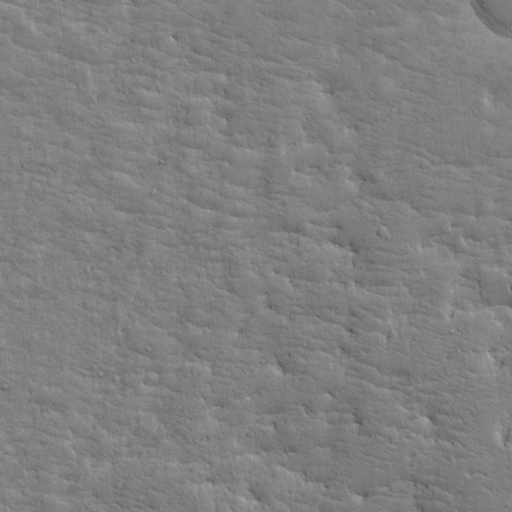
Classes present: Background